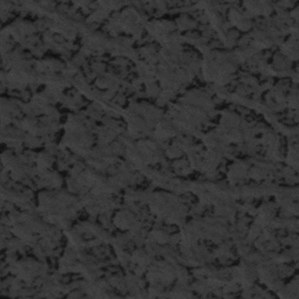
Label: frost